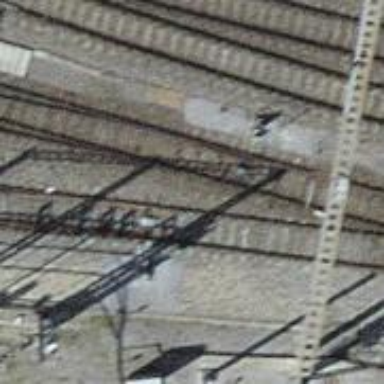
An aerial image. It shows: Railway switch.